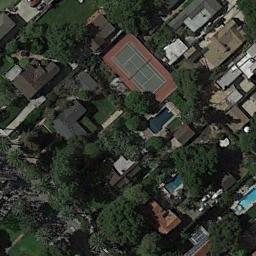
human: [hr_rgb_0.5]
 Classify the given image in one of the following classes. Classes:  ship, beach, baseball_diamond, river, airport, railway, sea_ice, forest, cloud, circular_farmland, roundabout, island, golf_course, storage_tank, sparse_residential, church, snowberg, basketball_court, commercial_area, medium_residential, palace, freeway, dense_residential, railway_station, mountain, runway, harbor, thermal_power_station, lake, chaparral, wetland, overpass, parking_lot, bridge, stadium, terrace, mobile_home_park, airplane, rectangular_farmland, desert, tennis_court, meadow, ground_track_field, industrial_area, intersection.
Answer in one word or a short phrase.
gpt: tennis_court